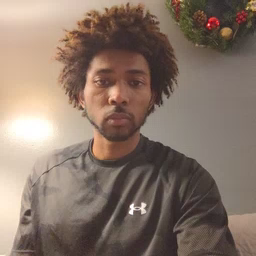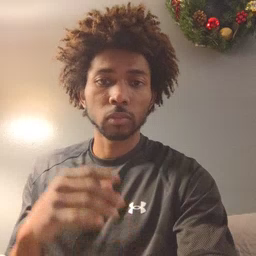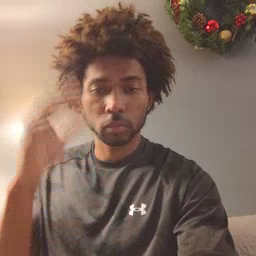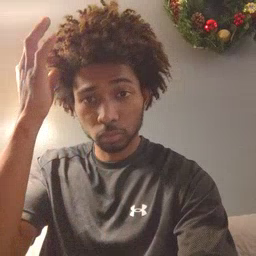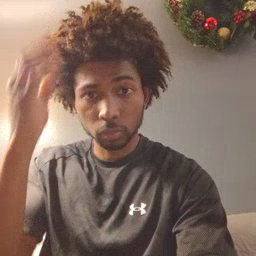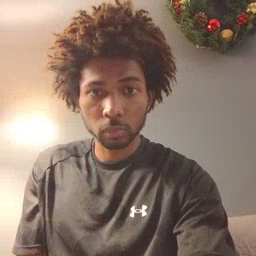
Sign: hair